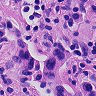
Metastatic tissue present: yes